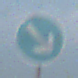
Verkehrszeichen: VorgeschriebeneVorbeifahrtRechts
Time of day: SunriseSunset
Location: Outdoor (Nature)
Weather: PartlyCloudy
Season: NotSpecified
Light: Natural